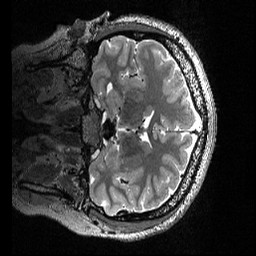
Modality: T2w
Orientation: coronal
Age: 22
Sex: female
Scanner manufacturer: siemens
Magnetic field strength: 3 T
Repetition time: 3.2 s
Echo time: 0.56 s